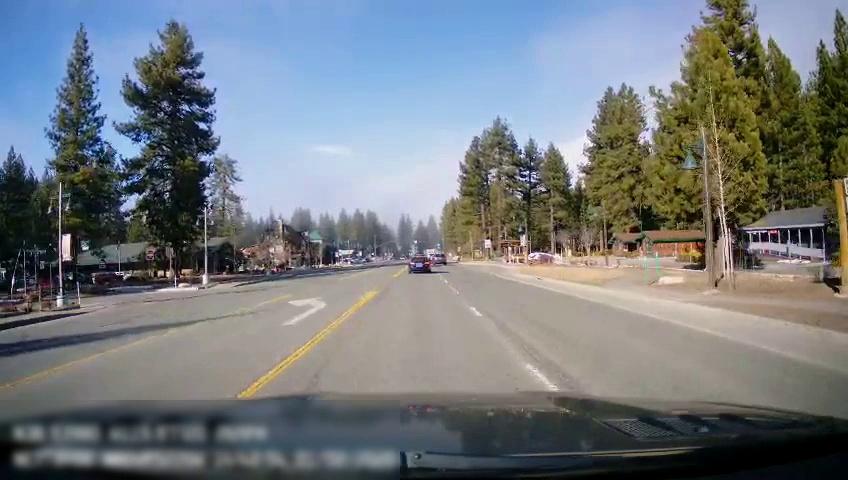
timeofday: Day
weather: Sunny
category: Drivable Space
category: Vehicles | SUV
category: Vehicles | Car
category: Lanes | Opposite Lane
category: Lanes | Current Lane
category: Lanes | Current Lane
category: Lanes | Alternate Lane